Pattern: Ink
Description: Randomly make an image look like an ink painting.
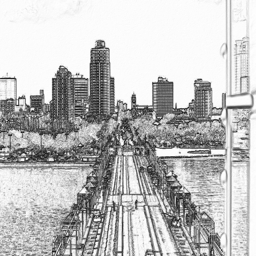
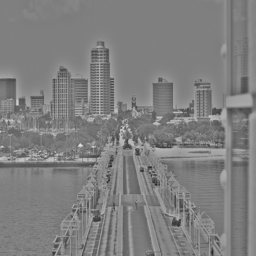